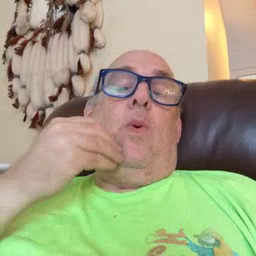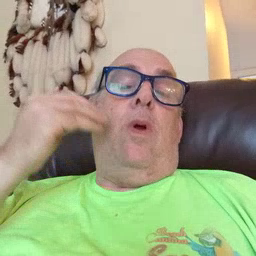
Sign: home